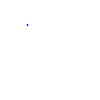
Particle: pion